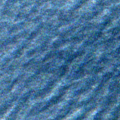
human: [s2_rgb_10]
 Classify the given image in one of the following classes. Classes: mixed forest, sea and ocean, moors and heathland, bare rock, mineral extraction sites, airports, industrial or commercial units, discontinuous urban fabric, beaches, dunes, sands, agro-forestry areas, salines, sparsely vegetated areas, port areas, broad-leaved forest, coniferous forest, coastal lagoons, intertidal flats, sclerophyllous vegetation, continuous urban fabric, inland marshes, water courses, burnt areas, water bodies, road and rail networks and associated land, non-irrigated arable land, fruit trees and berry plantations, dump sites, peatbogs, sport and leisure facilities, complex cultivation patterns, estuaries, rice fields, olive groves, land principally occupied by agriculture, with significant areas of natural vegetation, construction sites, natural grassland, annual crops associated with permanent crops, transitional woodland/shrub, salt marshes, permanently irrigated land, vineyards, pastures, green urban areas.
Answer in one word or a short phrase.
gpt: sea and ocean